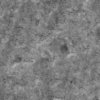
Label: not_dusty